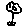
Label: flower